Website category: phone
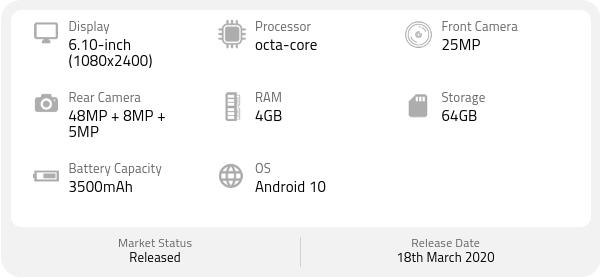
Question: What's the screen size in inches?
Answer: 6.10-inch

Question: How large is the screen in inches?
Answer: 6.10-inch

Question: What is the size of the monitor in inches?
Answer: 6.10-inch

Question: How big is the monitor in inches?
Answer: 6.10-inch

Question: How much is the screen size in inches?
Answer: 6.10-inch

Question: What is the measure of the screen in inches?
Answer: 6.10-inch

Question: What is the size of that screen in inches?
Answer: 6.10-inch

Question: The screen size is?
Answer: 6.10-inch

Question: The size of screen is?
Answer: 6.10-inch

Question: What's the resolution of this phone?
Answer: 1080x2400

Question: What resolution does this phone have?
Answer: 1080x2400

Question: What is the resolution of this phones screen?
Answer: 1080x2400

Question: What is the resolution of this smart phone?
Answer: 1080x2400

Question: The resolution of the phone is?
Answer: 1080x2400

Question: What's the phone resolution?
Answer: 1080x2400

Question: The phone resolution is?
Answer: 1080x2400

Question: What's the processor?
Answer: octa-core

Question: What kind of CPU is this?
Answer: octa-core

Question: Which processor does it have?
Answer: octa-core

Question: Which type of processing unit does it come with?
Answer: octa-core

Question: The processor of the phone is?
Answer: octa-core

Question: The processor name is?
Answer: octa-core

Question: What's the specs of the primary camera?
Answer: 48MP + 8MP + 5MP

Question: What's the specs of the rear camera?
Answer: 48MP + 8MP + 5MP

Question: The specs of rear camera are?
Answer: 48MP + 8MP + 5MP

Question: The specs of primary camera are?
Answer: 48MP + 8MP + 5MP

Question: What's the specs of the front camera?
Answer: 25MP

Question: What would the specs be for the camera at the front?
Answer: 25MP

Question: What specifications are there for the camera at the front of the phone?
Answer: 25MP

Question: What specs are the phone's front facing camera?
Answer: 25MP

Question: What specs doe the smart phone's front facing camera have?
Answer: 25MP

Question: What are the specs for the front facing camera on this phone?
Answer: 25MP

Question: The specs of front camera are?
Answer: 25MP

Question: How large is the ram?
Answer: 4GB

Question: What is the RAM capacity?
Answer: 4GB

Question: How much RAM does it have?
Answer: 4GB

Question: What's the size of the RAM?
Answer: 4GB

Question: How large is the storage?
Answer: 64GB

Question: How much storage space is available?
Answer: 64GB

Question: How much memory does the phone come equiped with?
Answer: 64GB

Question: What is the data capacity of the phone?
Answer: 64GB

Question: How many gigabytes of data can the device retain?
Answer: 64GB

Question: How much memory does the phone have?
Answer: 64GB

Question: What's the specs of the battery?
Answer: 3500mAh

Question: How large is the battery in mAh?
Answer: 3500mAh

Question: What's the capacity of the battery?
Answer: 3500mAh

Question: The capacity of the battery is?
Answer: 3500mAh

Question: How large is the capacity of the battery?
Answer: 3500mAh

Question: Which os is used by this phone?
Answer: Android 10

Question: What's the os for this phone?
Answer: Android 10

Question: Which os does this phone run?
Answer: Android 10

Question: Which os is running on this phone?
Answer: Android 10

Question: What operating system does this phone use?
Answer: Android 10

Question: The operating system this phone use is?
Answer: Android 10

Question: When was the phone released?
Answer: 18th March 2020

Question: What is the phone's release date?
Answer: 18th March 2020

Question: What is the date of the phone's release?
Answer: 18th March 2020

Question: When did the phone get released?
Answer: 18th March 2020

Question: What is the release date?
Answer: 18th March 2020

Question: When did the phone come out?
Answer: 18th March 2020

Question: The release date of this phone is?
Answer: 18th March 2020